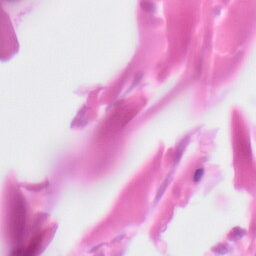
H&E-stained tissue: Skin